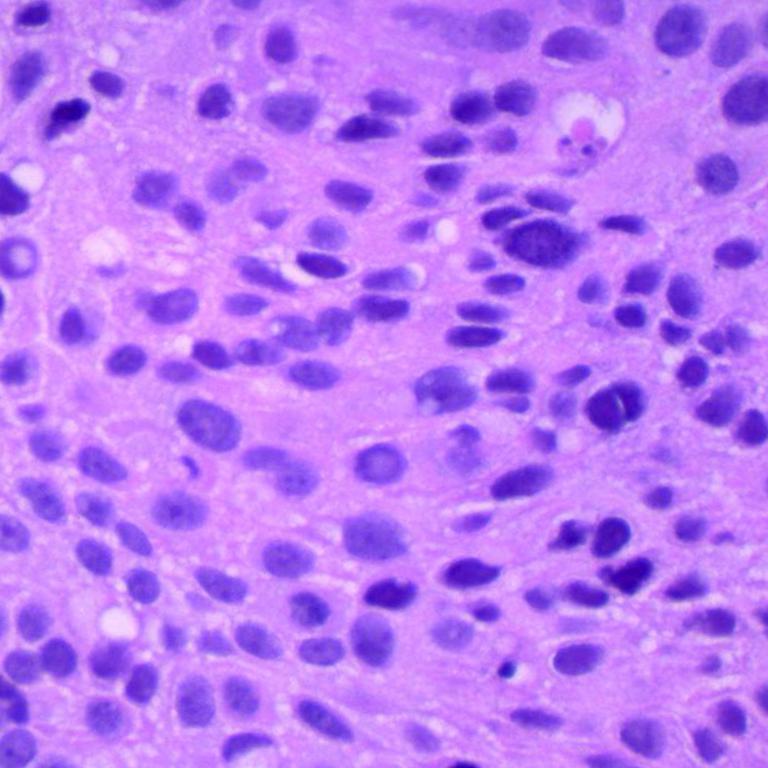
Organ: lung
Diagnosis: squamous carcinomas